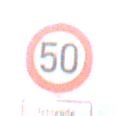
Verkehrszeichen: Geschwindigkeit50
Zusatzzeichen unten: HinweiseAufGefahrenDurchVerbaleAngabe7
Umgebung: Outdoor, Nature
Tageszeit: MorningAfternoon
Wetter: PartlyCloudy
Licht: Natural
Jahreszeit: NotSpecified
Kontrast: HighContrast